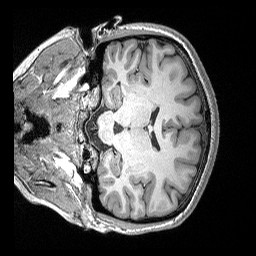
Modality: T1w
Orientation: coronal
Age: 21
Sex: female